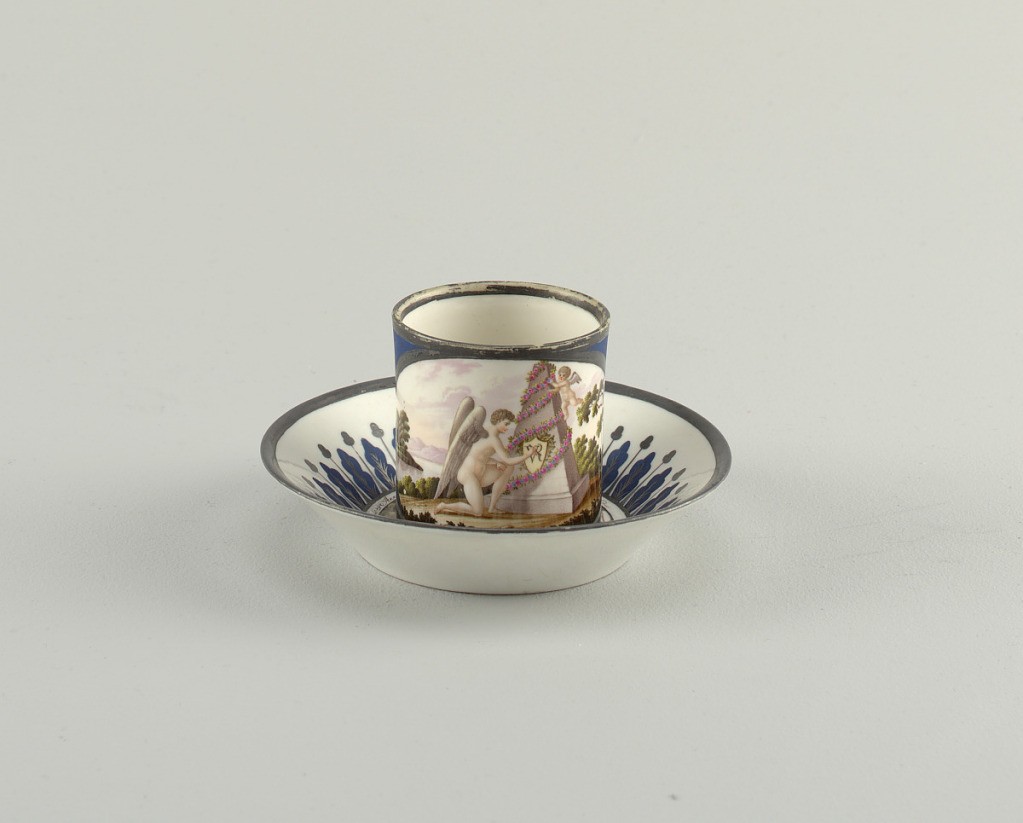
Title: Cup and Saucer
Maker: Limbach Porcelain Manufactory, German, 1762 - 1939
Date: ca. 1800
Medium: hard paste porcelain, vitreous enamel, silver
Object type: cup and saucer
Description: Cup cylindrical, with narrow strap handle. Saucer flat, with straight, flaring edge. cup decorated with (tarnished) silver edge and arch, framing polychrome landscape with two winged genii and flowered pylon. Blue spandrels. Oak leaves and silver acorns on base of cup and on edge of saucer. In center of saucer woman at an altar.